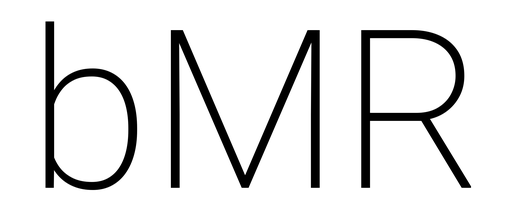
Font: Roboto_ExtraLight